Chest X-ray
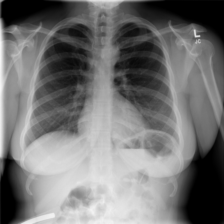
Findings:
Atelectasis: negative
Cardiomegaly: negative
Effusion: negative
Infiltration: negative
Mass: negative
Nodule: negative
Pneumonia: negative
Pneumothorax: negative
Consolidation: negative
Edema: negative
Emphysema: negative
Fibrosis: negative
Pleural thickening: negative
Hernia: negative